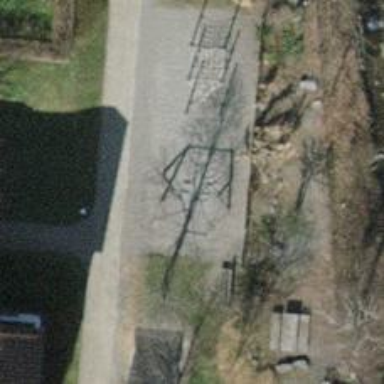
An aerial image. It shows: Playground with swings.